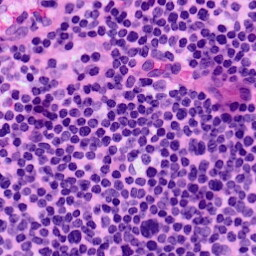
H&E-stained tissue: LymphNode